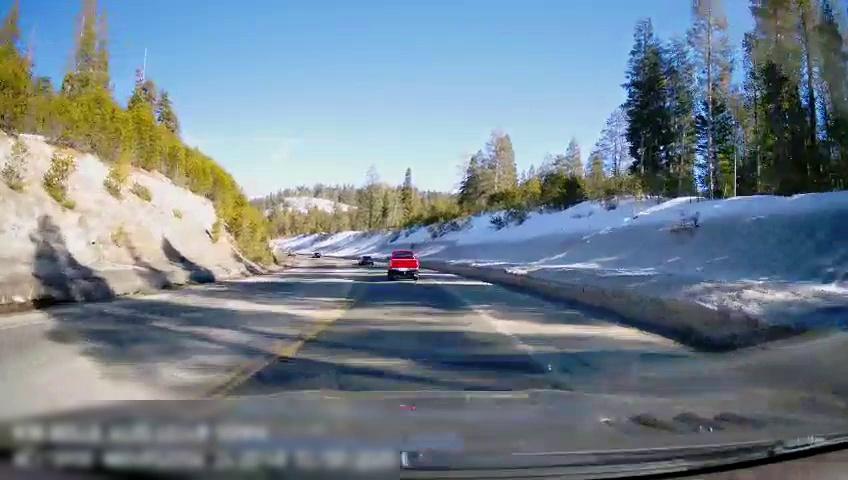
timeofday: Day
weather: Sunny
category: Drivable Space
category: Vehicles | Truck
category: Vehicles | Car
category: Lanes | Current Lane
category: Lanes | Alternate Lane
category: Lanes | Current Lane